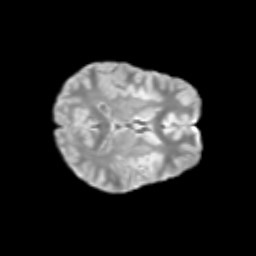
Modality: T2w
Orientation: axial
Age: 14
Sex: female
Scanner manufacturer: siemens
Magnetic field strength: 3 T
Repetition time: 3.8 s
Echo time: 0.07 s